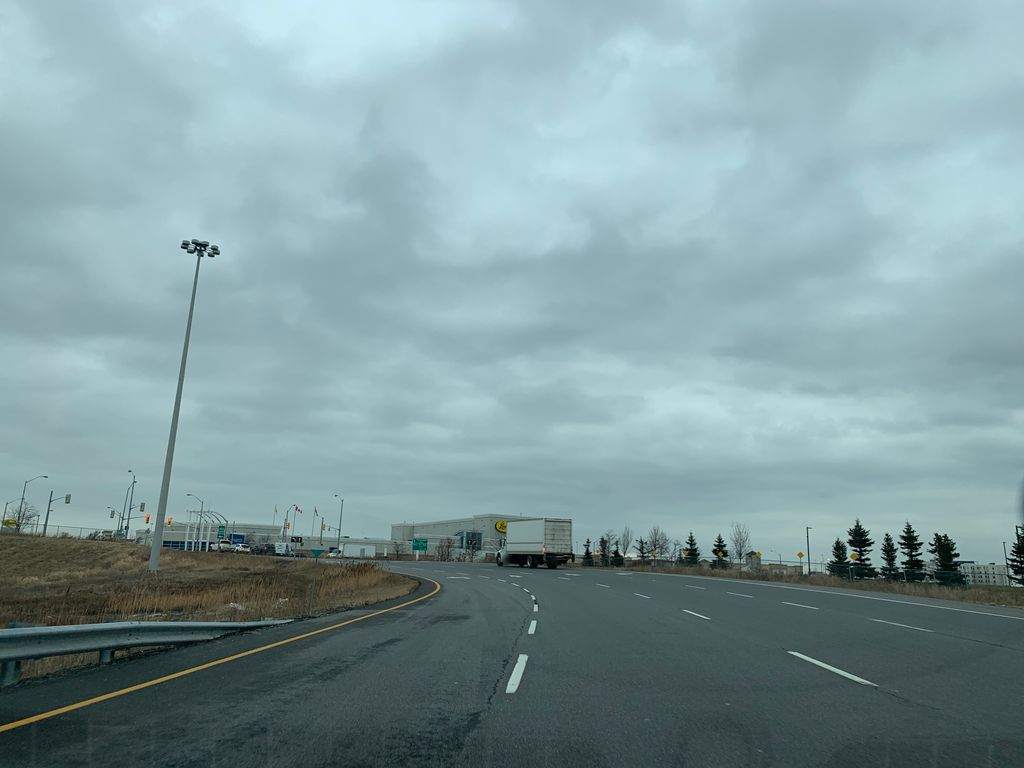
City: toronto